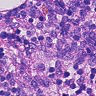
Metastatic tissue present: no